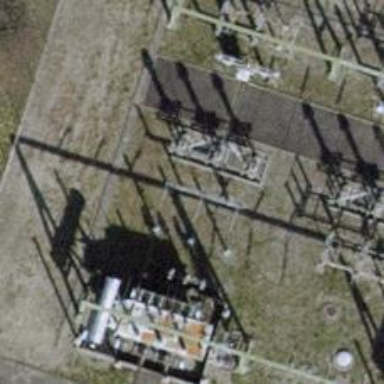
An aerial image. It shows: Power line is depicted.